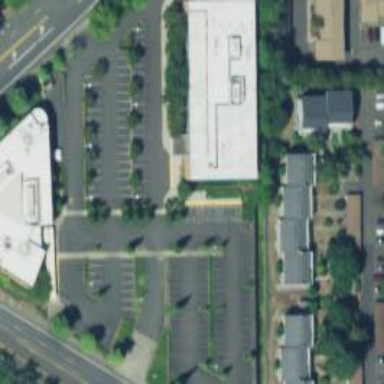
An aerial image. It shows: Parking space.